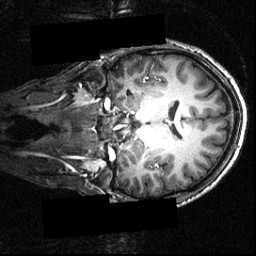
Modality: T1w
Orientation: coronal
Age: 21
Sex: male
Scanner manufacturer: siemens
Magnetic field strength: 3.951 T
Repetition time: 1.5 s
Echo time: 0.00335 s